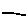
Label: line